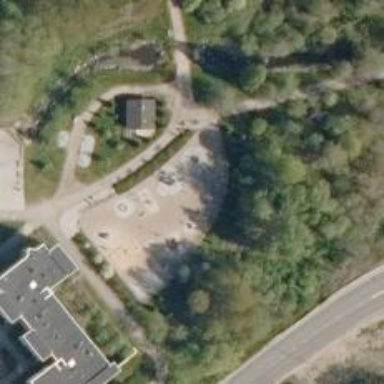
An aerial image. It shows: Springy playground.